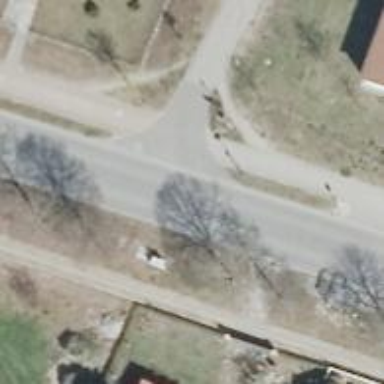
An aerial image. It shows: Residential road with asphalt surface.